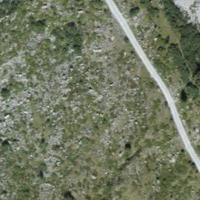
EUNIS habitat code: 31
Species observed at this site:
Hesperia comma
Oenanthe oenanthe
Linaria cannabina
Boloria titania
Anthus spinoletta
Prunella modularis
Fringilla coelebs
Turdus merula
Melitaea diamina
Erebia tyndarus
Cuculus canorus
Phoenicurus ochruros
Cupido minimus
Nucifraga caryocatactes
Aglais urticae
Pyrrhocorax graculus